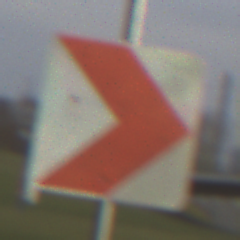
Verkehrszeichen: RichtungstafelnInKurvenKleinLinks
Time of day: SunriseSunset
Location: Outdoor (Suburban)
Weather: PartlyCloudy
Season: NotSpecified
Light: Natural